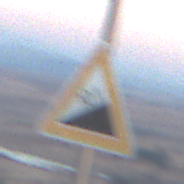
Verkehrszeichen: Steigung10
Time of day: SunriseSunset
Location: Outdoor (Nature)
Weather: Clear
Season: NotSpecified
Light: Natural